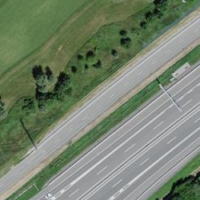
EUNIS habitat code: 57
Species observed at this site:
Cornus sanguinea